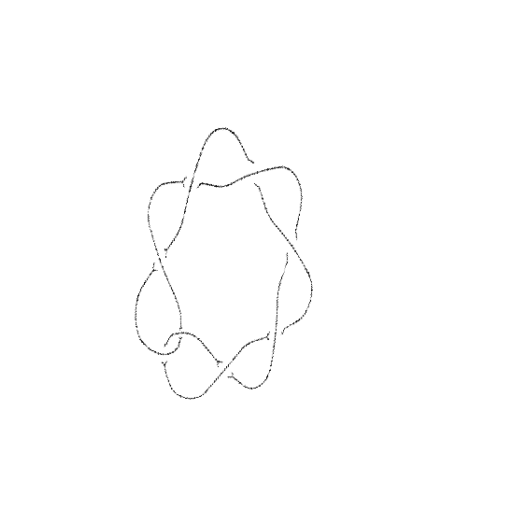
Crossing number: 8